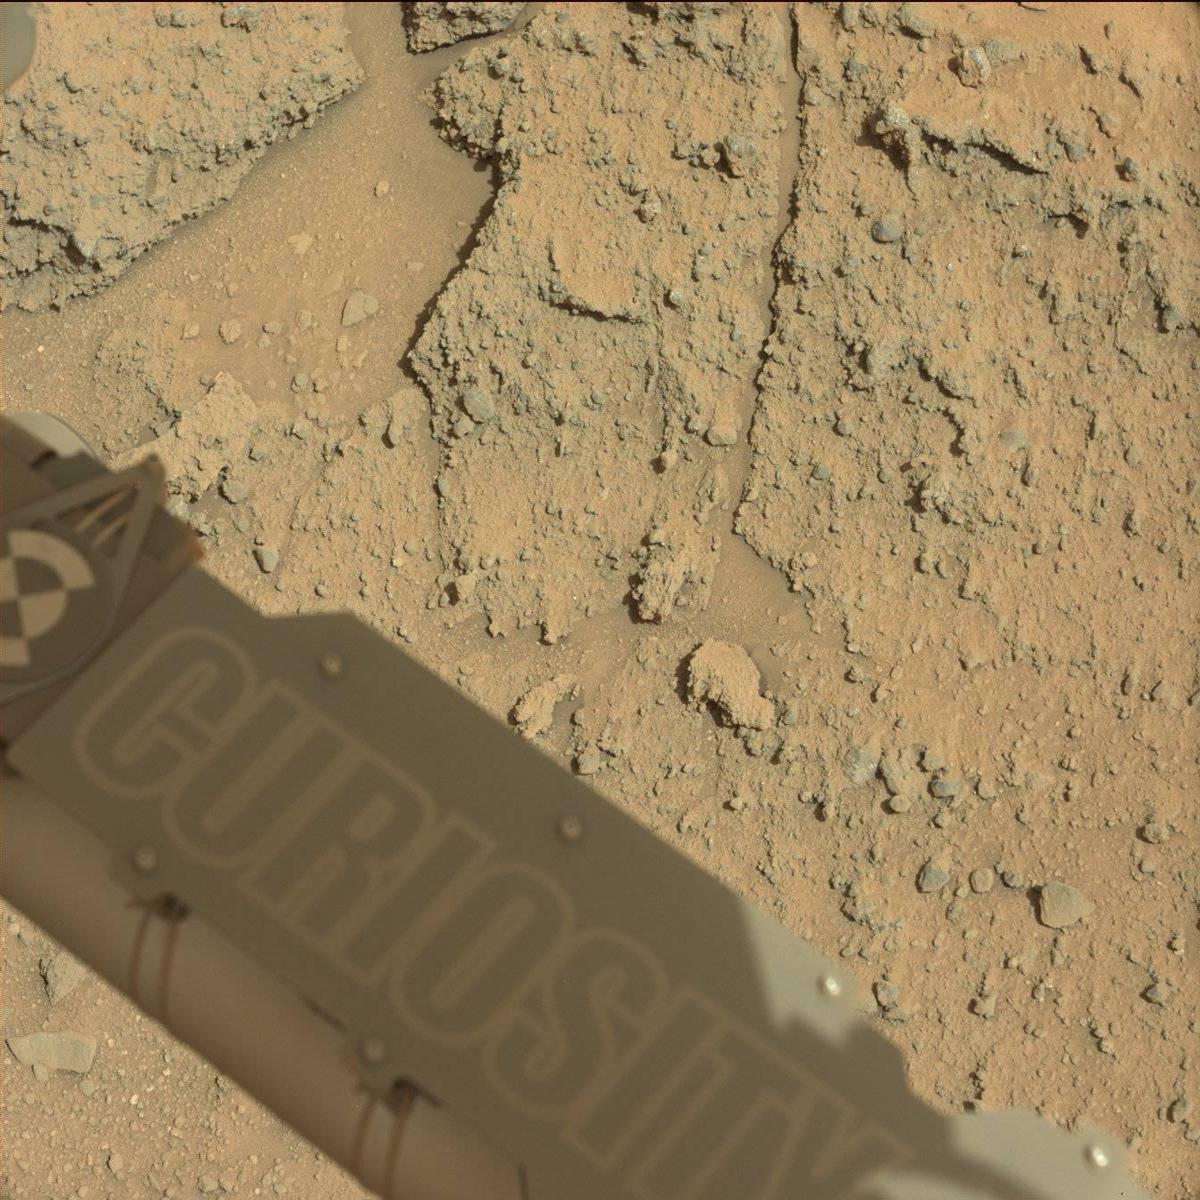
Terrain classes present: Bedrock, Rock, Rover, Sand / Soil